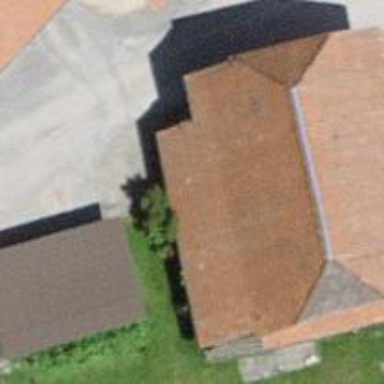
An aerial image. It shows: Barn.